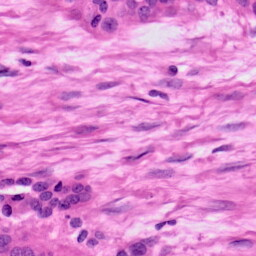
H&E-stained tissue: Ovarian